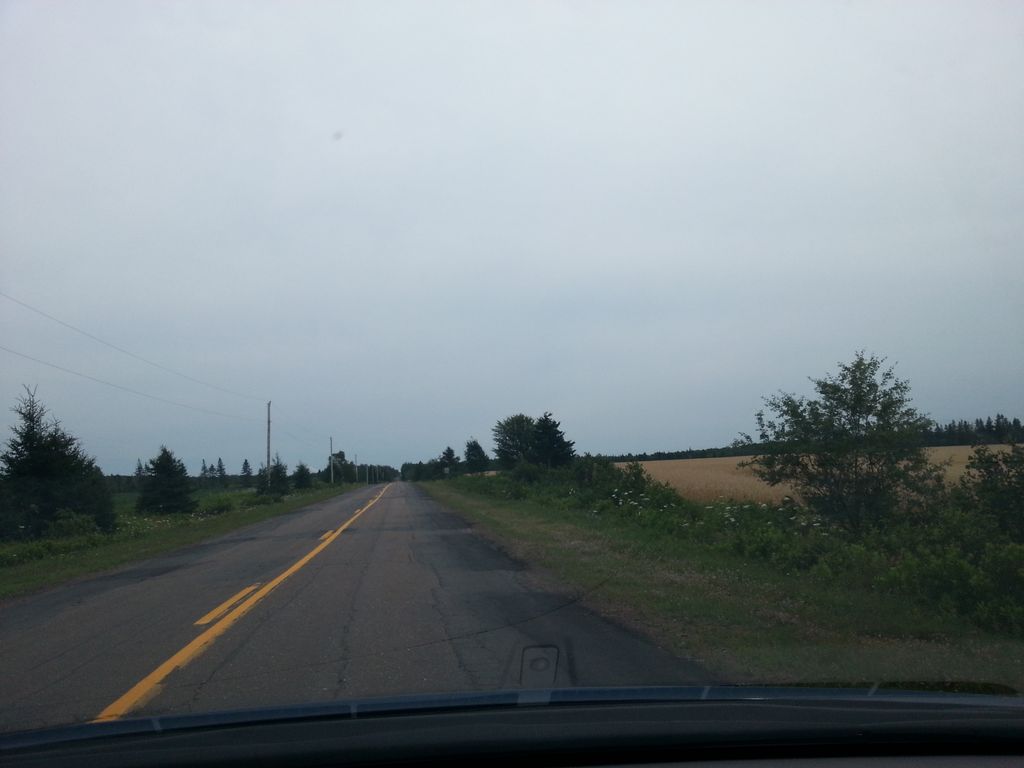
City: charlottetown